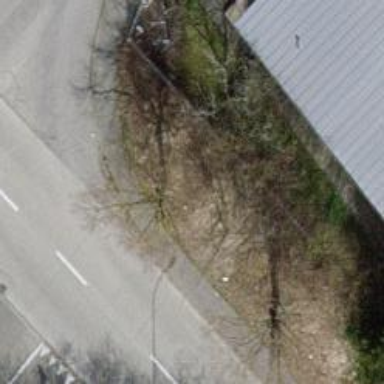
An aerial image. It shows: Kerb barrier.